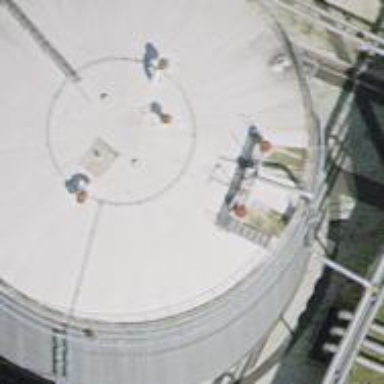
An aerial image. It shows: Building with storage tank.